Aerial crown-view tile of a tropical tree (Barro Colorado Island, Panama), acquired 20240716:
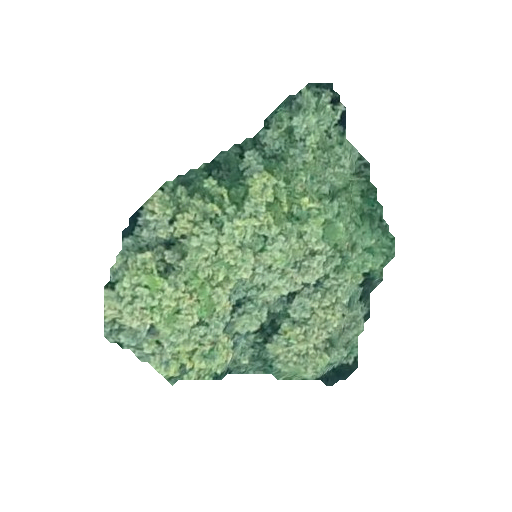
Species: Luehea seemannii
GBIF accepted scientific name: Luehea seemannii
Crown area: 91.783 m²